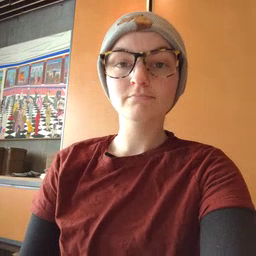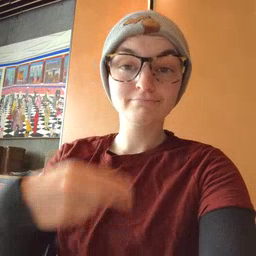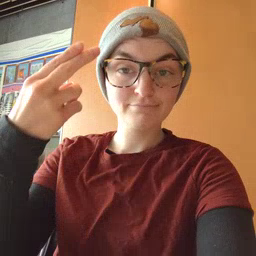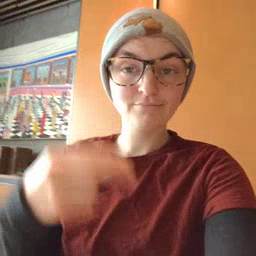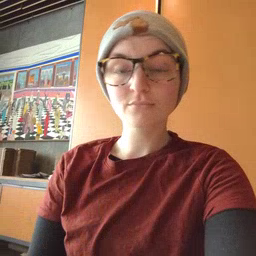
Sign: high